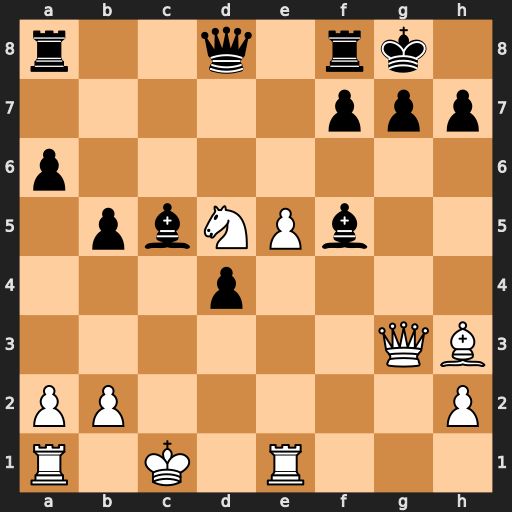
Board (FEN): r2q1rk1/5ppp/p7/1pbNPb2/3p4/6QB/PP5P/R1K1R3
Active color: w
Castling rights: -
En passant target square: -
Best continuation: Nf6+ Kh8 Bxf5